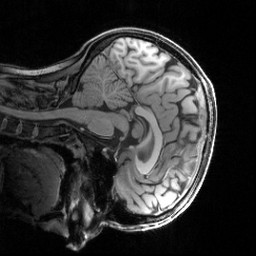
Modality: T1w
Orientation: sagittal
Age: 23
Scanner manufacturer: siemens
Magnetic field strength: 3 T
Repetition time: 2.5 s
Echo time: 0.00444 s